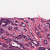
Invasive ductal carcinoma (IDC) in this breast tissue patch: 1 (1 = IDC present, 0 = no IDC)